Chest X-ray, AP view. Patient: 59 years old, sex M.
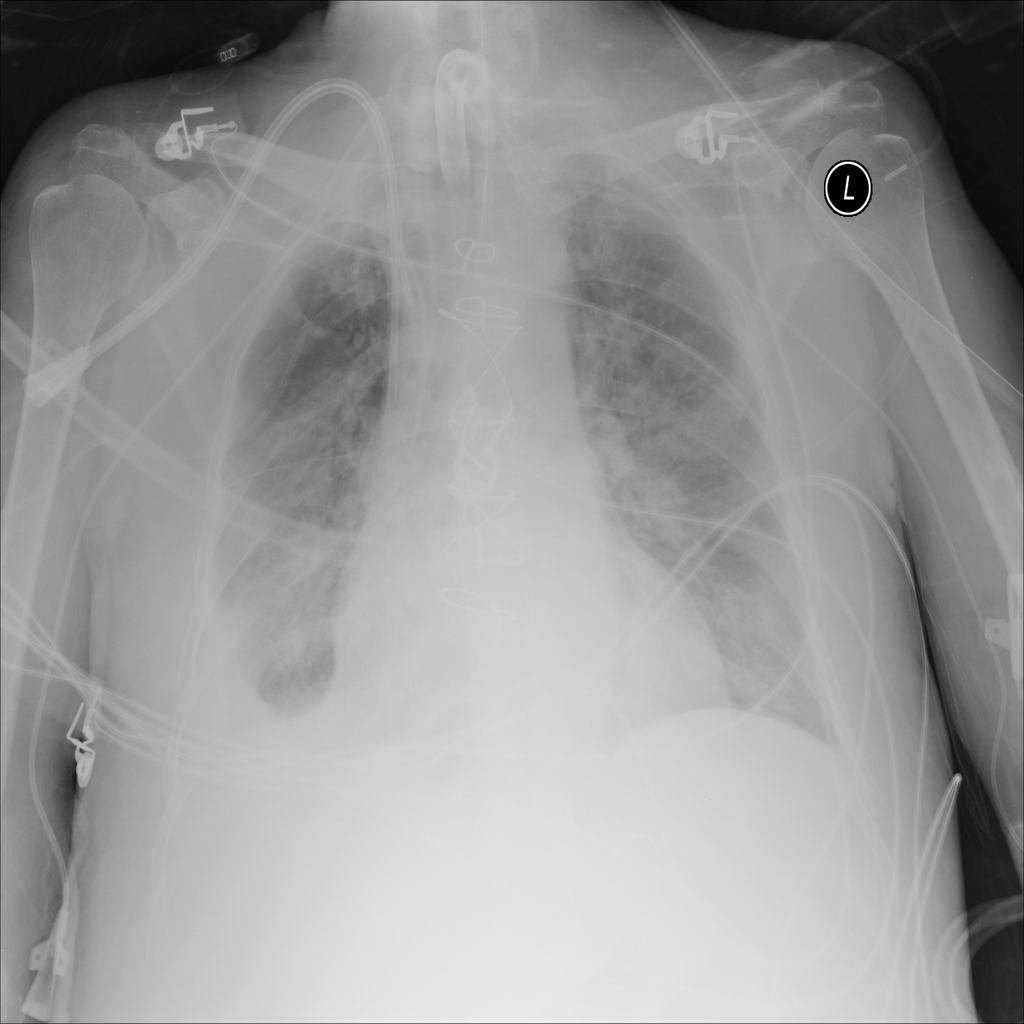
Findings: Consolidation